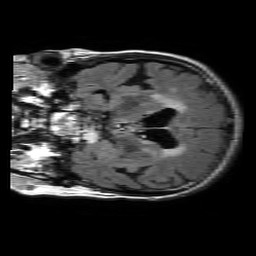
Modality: FLAIR
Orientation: coronal
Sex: female
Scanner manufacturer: philips
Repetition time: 11 s
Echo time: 0.125 s